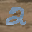
Label: 2